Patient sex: M
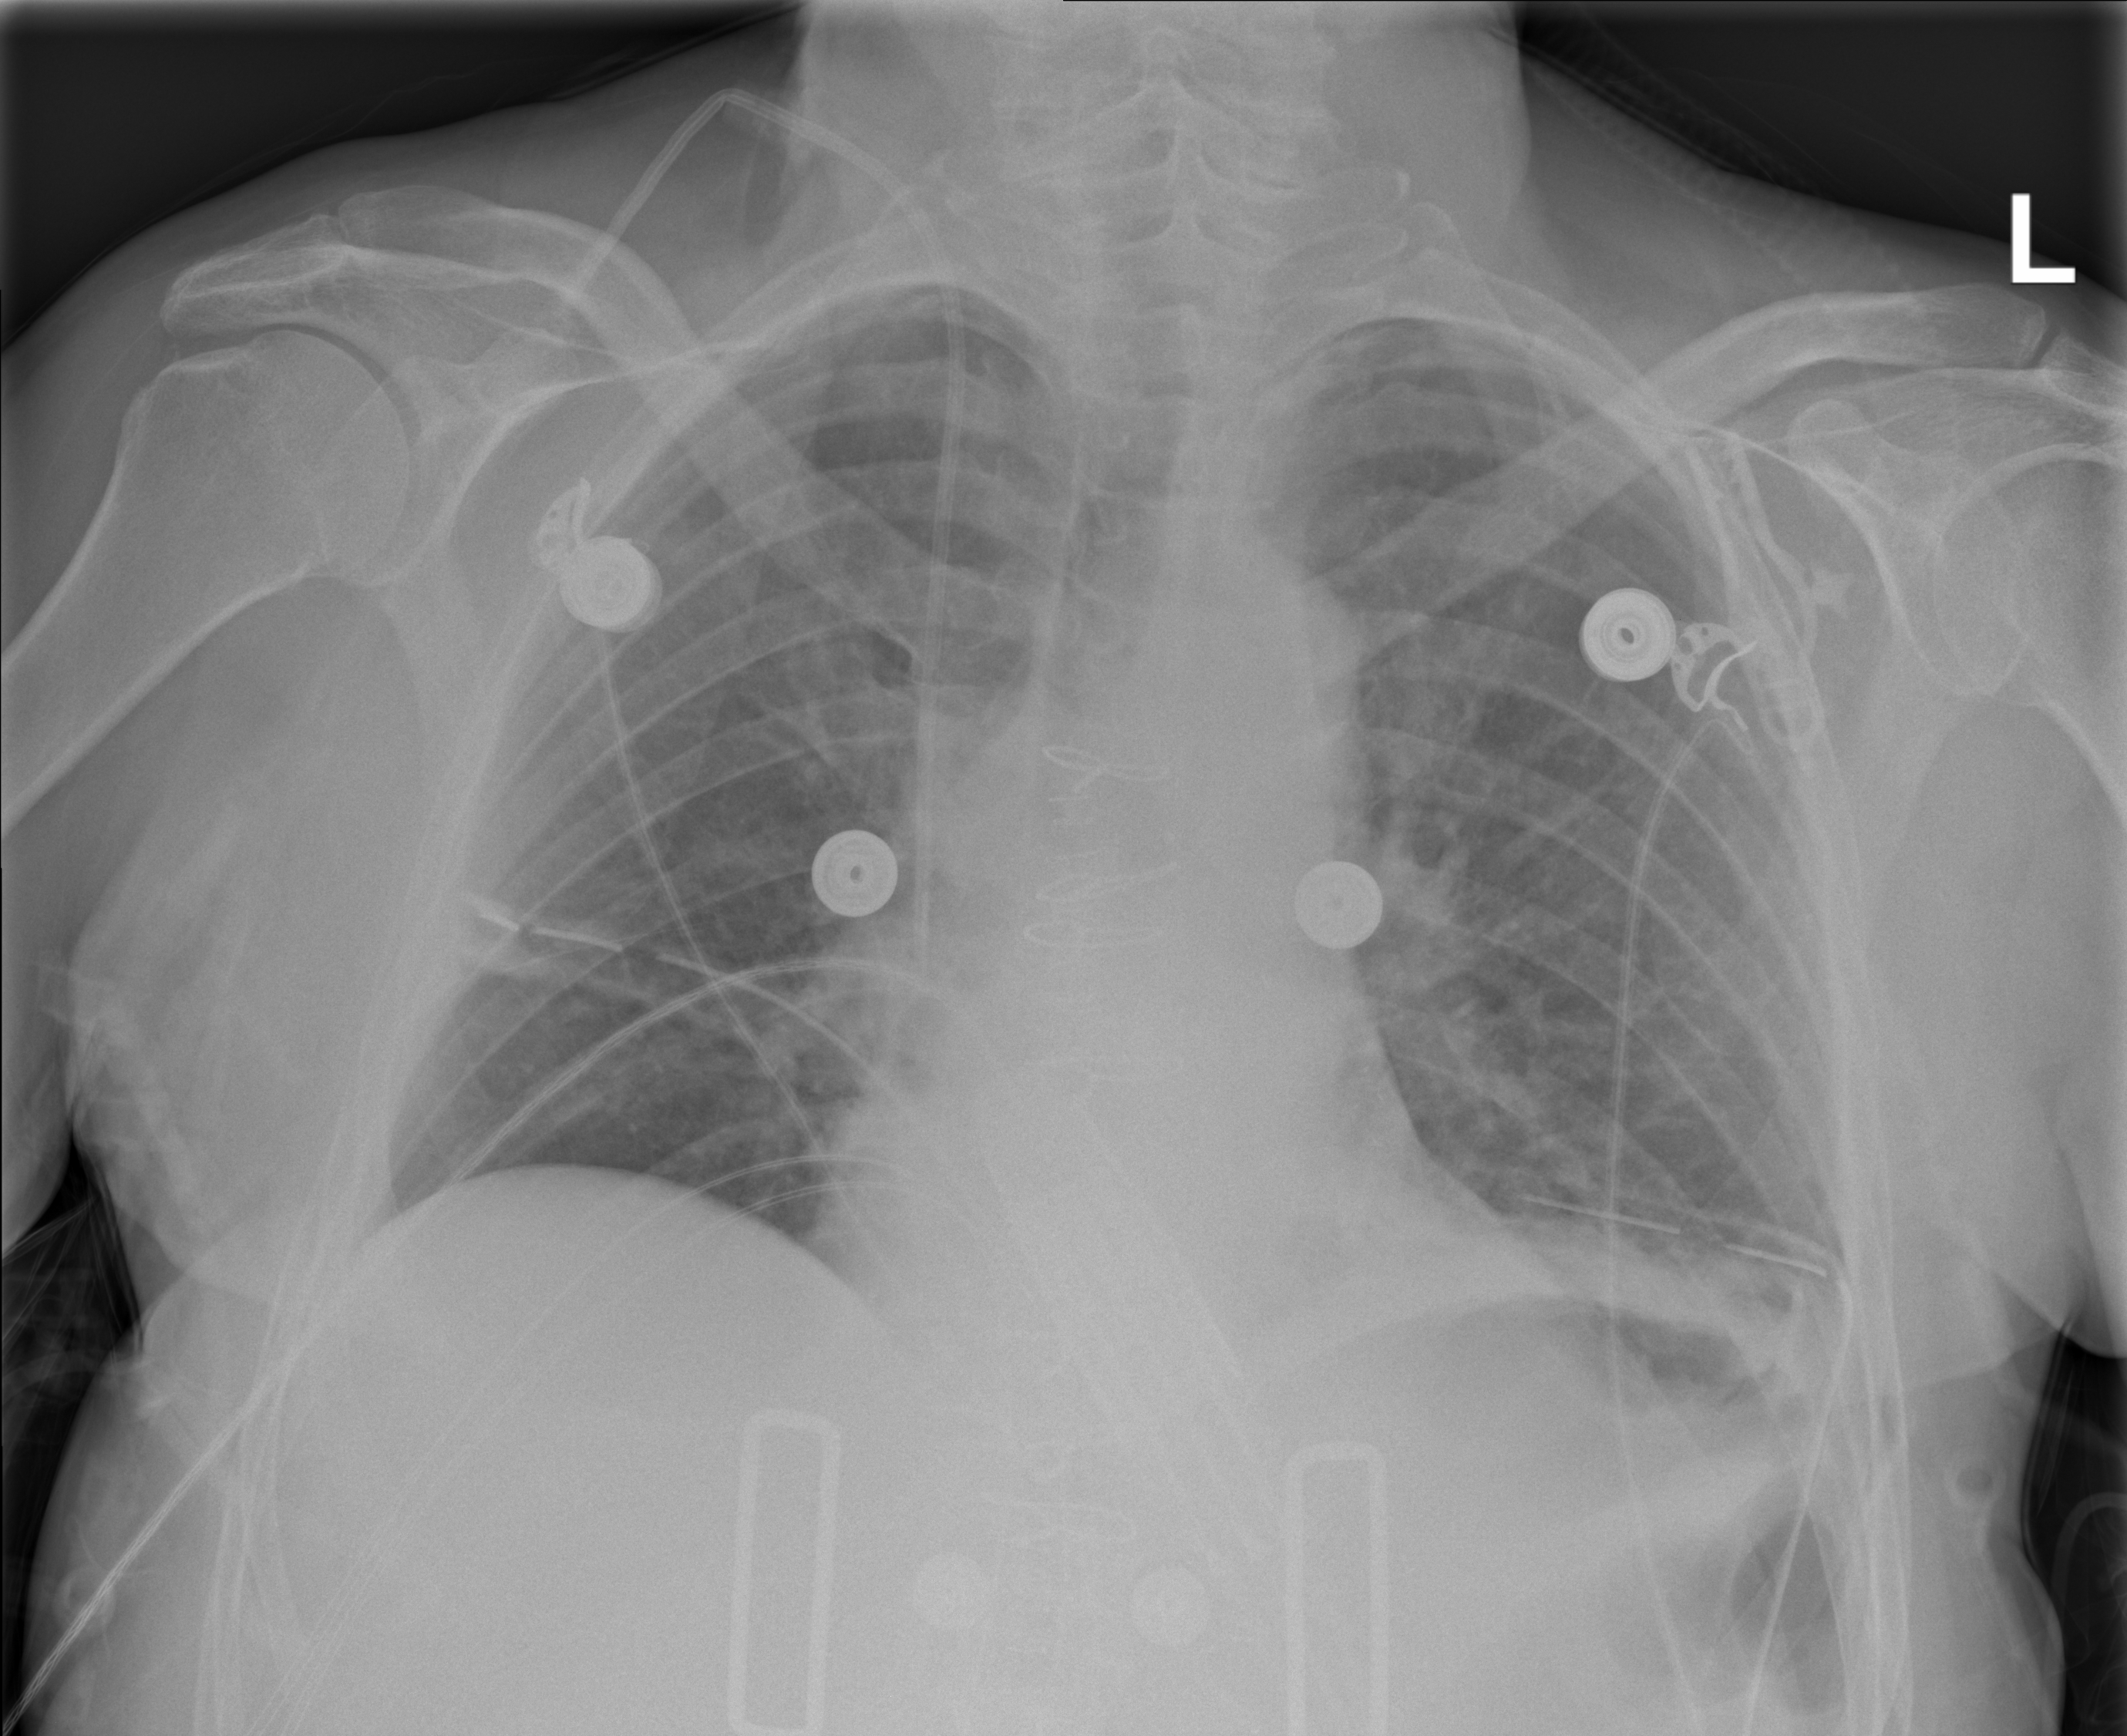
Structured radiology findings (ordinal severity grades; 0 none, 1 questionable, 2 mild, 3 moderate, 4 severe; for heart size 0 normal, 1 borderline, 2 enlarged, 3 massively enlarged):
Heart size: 0
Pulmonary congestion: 0
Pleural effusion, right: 0
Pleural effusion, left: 2
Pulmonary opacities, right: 0
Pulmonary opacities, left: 0
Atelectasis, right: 0
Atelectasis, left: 0